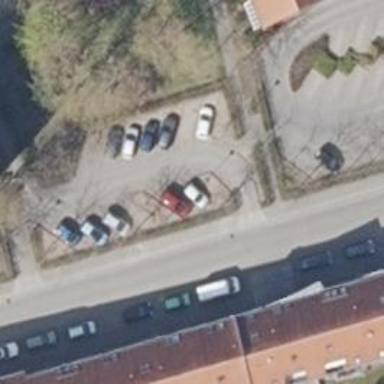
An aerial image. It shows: Parking aisle designated as service road.